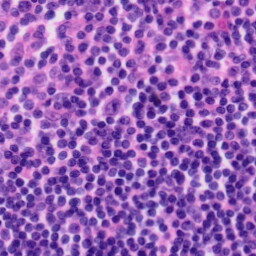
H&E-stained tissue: Tonsil